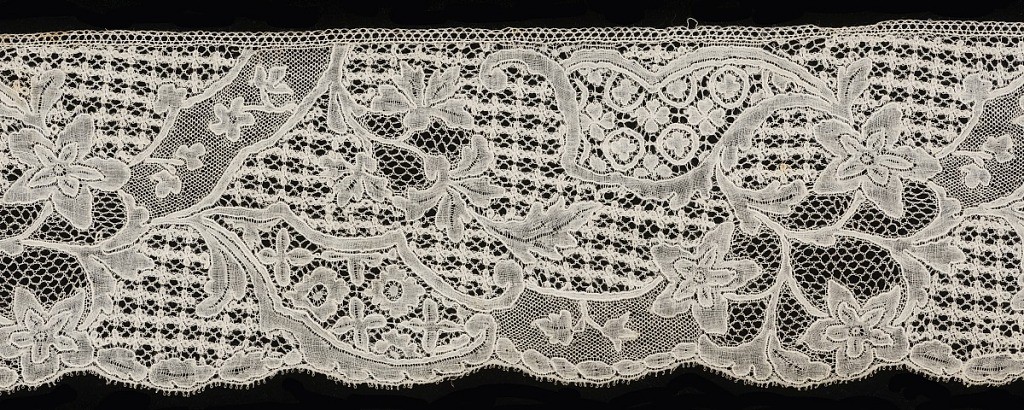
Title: Border
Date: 18th century
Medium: linen Technique: bobbin lace, Mechlin style
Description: Border of floral and foliated garland interspersed by inversed ribbons at repeated intervals and an unusual ground.